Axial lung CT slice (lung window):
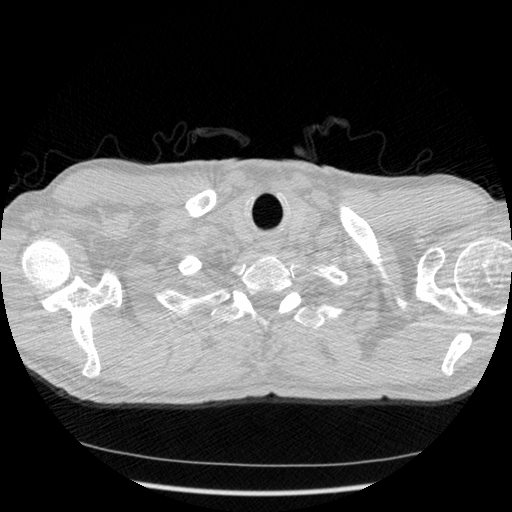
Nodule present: no